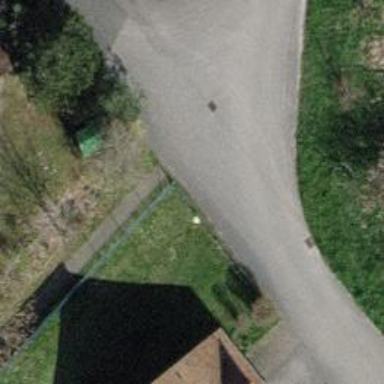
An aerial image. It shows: Asphalt road in living street.